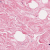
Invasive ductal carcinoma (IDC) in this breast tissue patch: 0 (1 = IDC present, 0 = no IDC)